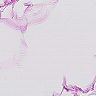
Metastatic tissue present: no